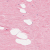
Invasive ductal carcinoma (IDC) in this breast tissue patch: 0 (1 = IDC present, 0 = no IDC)